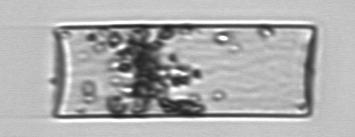
Label: Guinardia_flaccida